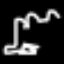
Label: frog